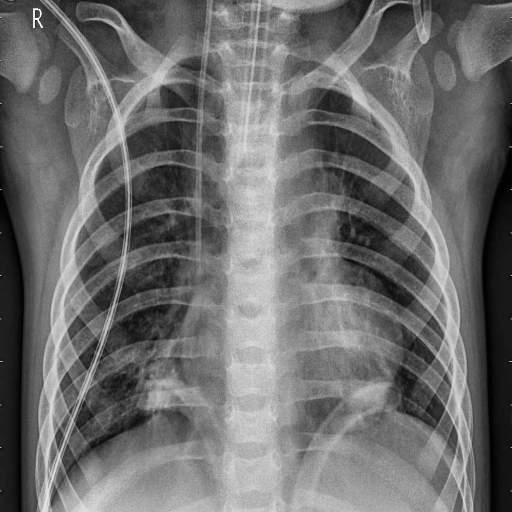
Finding: PNEUMONIA